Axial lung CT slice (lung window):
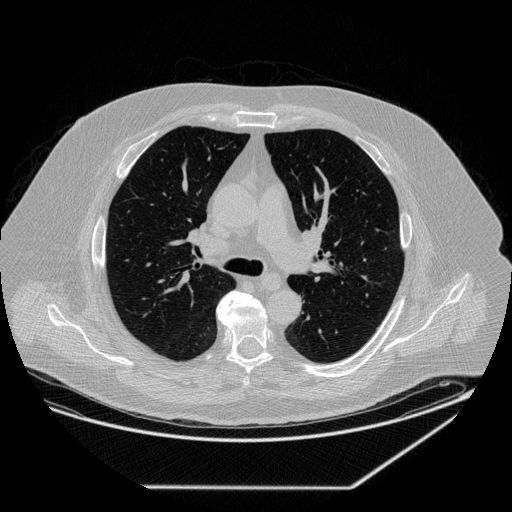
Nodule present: no